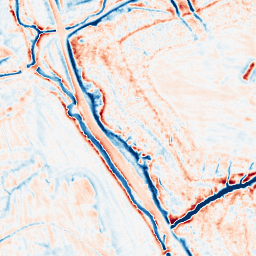
Category: edge_preserving
Decomposition family: anisotropic_diffusion
Decomposition parameters: iterations: 50
kappa: 30
gamma: 0.1
Upsampling method: linear_exact
Upsampling parameters: scale: 4
Upsampling scale: 4